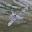
Label: 4